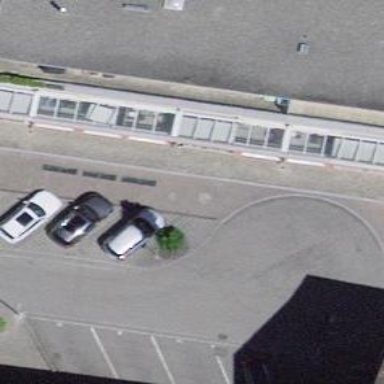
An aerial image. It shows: Parking available on the street side.